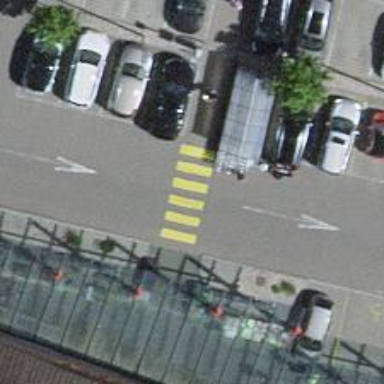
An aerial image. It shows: Uncontrolled zebra crossing on the road.